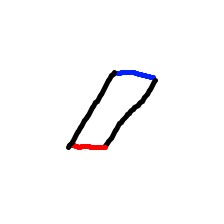
Shape: parallelogram